Question:
the user_logo file is actually a img data ,
how can I save this img to a django model ?
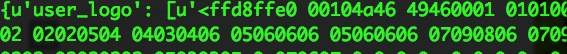
Answer: Looks like the ''user_logo'' is <URL>
'''
>>> 'ffd8ffe000104a4649460001010100'.decode('hex')
'yOyaJFIF'
'''
You could use <URL> to store this sort of data
'''
obj.image.save(filename, ContentFile(the_decoded_content))
'''
Also, better to ask the dude implementing client-side whether he could post in 'multipart/form-data', if so the 'user_logo' could be easily accessed through 'request.FILES'...and less request body